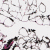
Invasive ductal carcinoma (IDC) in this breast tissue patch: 0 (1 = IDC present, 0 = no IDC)